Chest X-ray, PA view. Patient: 57 years old, sex M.
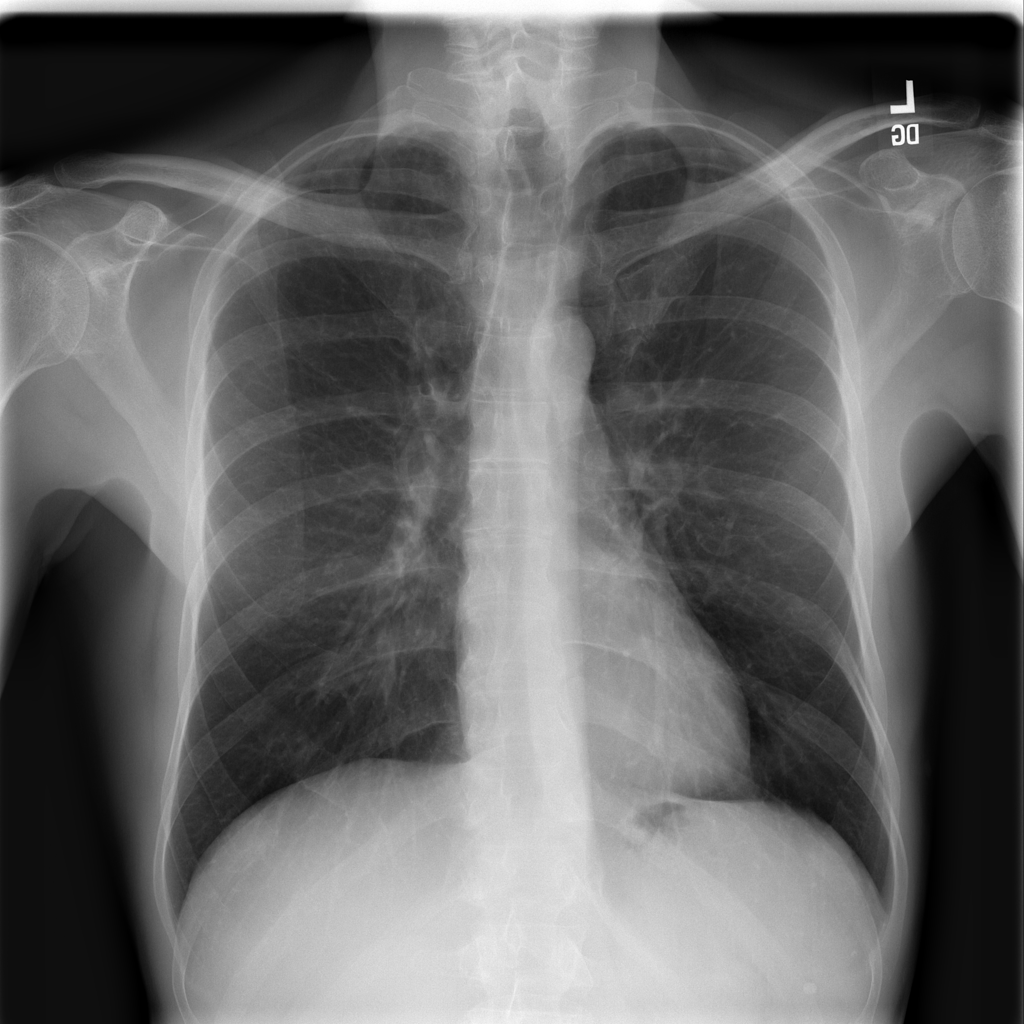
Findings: Pleural_Thickening